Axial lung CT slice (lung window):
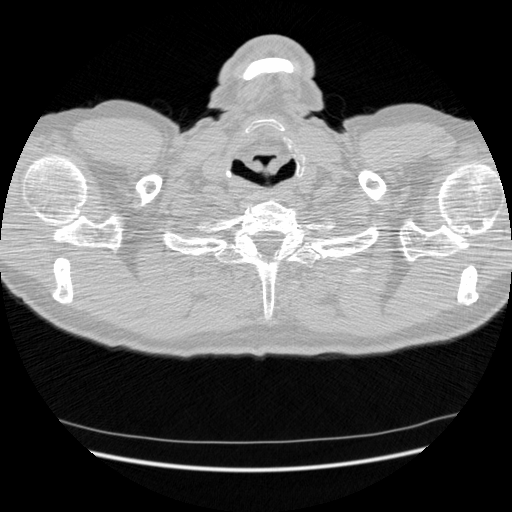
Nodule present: no